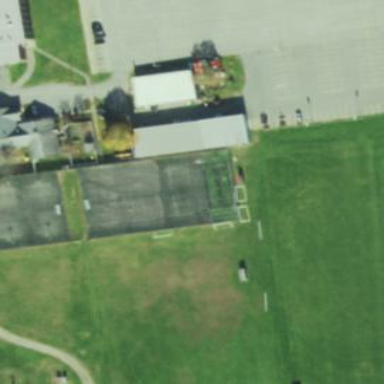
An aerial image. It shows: Tennis court on the leisure land pitch.